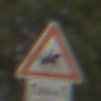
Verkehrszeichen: ReiterLinks
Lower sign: LaengeEinerStrecke1
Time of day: MorningAfternoon
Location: Outdoor (Suburban)
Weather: PartlyCloudy
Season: NotSpecified
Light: Natural